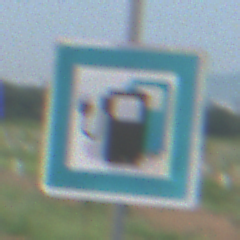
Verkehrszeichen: LadestationFuerElektrofahrzeuge
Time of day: SunriseSunset
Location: Outdoor (Nature)
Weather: PartlyCloudy
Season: NotSpecified
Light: Natural